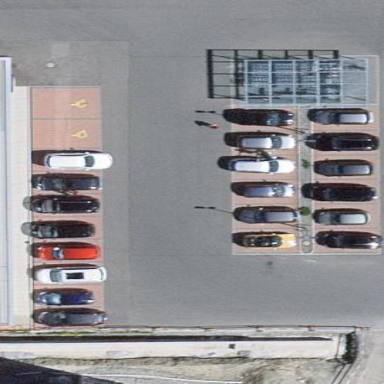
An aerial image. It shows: Street-side parking area.